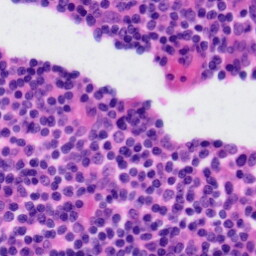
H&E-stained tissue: Tonsil